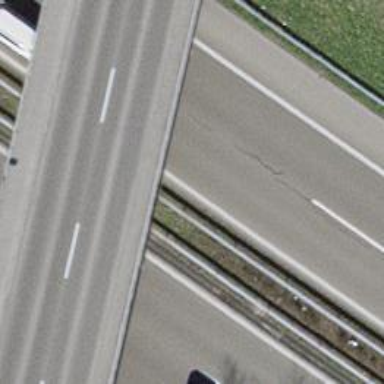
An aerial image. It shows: Secondary road crossing bridge with asphalt surface.